Question: '''
<div class="project_id">
<span title="View Details" class="project_toggle project_toggle_off" data-task="14"></span>
<a id="proj_14" class="project_class">Test Project</a>
</div>
<div style="display: none;" id="task_proj_14" class="task_project_id">Some Hidden Content</div>
'''

'''
//this function is used to toggle project list
$('.project_toggle').click(function () {
var $this = $(this);
$this.toggleClass('project_toggle_off project_toggle_on');
$("#task_proj_" + $this.data('task')).slideToggle();
$this.attr('title', $this.hasClass('project_toggle_off')? 'View Details' : 'Hide Details')
})
'''
'''
.project_toggle_on {
background: url("../images/minus.jpg") no-repeat scroll 0 0 / 12px auto rgba(0, 0, 0, 0);
cursor: pointer;
padding-right: 20px;
}
.project_toggle_off {
background: url("../images/plus.jpg") no-repeat scroll 0 0 / 12px auto rgba(0, 0, 0, 0);
cursor: pointer;
padding-right: 20px;
}
'''
When user Clicks on 'PLUS' image, the project expands expands, but how can I make it work when user either clicks on 'PLUS' icon OR 'Project Name' ? It should not only be the plus icon to expand/collapse the list but both icon and project name
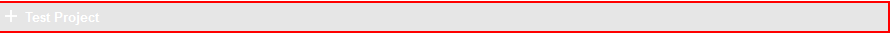
Answer: Use this code. You can attach event to multiple elements. Check <URL>.
HTML
'''
<div class="project_id">
<span title="View Details" class="project_toggle project_toggle_off" data-task="14"></span>
<a id="proj_14" class="project_class">Test Project</a>
</div>
'''
jQuery:
'''
$(document).ready(function(){
$(document).on('click','.project_toggle,.project_class',function (event){
if(event.target.nodeName.toLowerCase() == 'a'){
var $this = $(this).parent('div').find('span');
}else{
var $this = $(this);
}
$this.toggleClass('project_toggle_off project_toggle_on');
$("#task_proj_" + $this.data('task')).slideToggle();
$this.attr('title', $this.hasClass('project_toggle_off')? 'View Details' : 'Hide Details')
});
});
'''